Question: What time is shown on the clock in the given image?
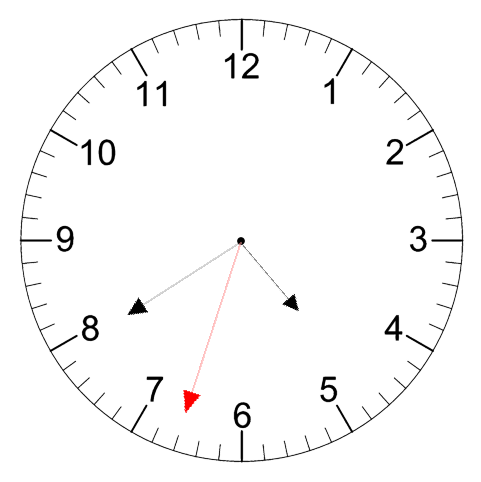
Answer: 04:39:33